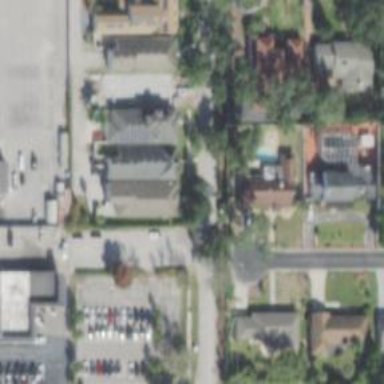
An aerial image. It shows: Residential road with asphalt surface. Sidewalk is present on the left side.